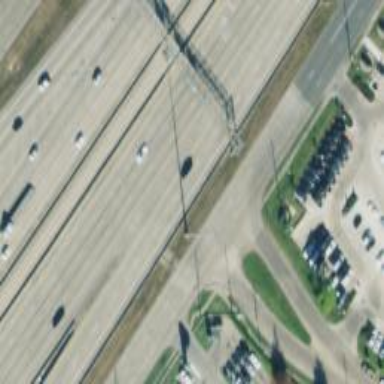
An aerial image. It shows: Asphalt frontage road connected to primary highway.